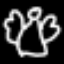
Label: angel